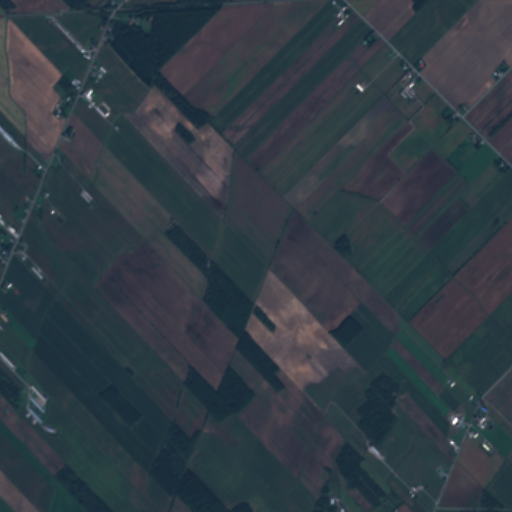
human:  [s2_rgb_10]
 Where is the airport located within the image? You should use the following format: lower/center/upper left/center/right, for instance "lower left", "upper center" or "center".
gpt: The airport is located in the upper left of the image.
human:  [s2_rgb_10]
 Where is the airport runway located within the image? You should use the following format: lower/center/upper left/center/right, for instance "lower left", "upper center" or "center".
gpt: The airport runway is located in the center left of the image.
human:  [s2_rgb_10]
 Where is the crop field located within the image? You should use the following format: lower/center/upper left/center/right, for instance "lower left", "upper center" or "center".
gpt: The crop field is located in the upper left of the image.
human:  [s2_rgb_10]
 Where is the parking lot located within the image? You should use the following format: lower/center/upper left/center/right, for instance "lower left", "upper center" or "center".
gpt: There is no parking lot in the image.